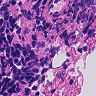
Metastatic tissue present: no